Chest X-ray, AP view. Patient: 26 years old, sex F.
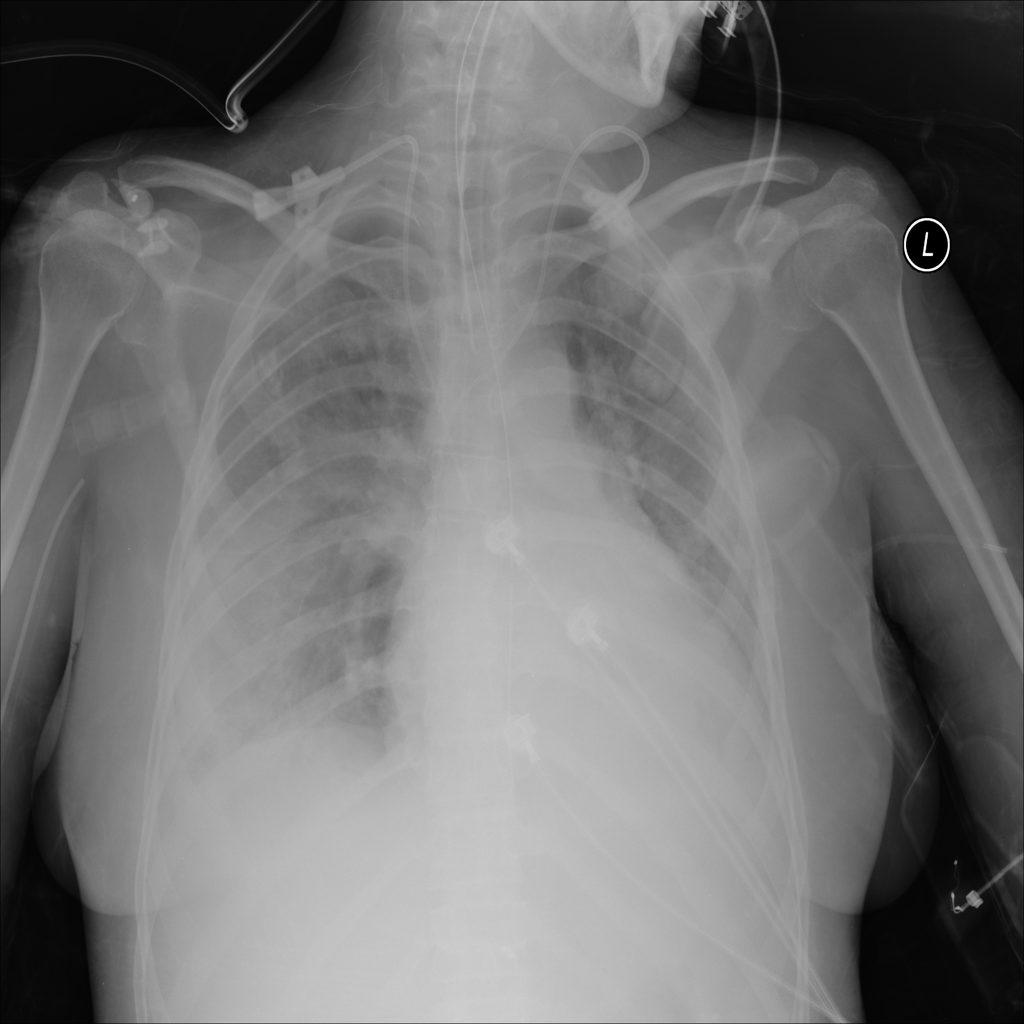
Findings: Effusion, Infiltration